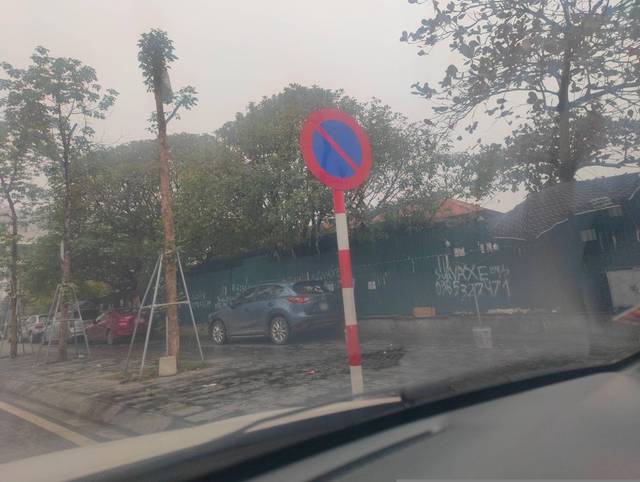
Region: Vietnam
Coordinates: 21.023, 105.804